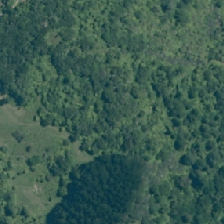
Land cover: indigenous_forest